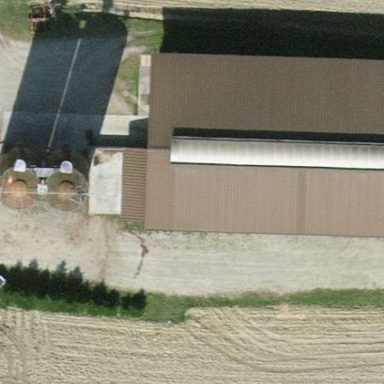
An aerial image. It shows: Cowshed building.